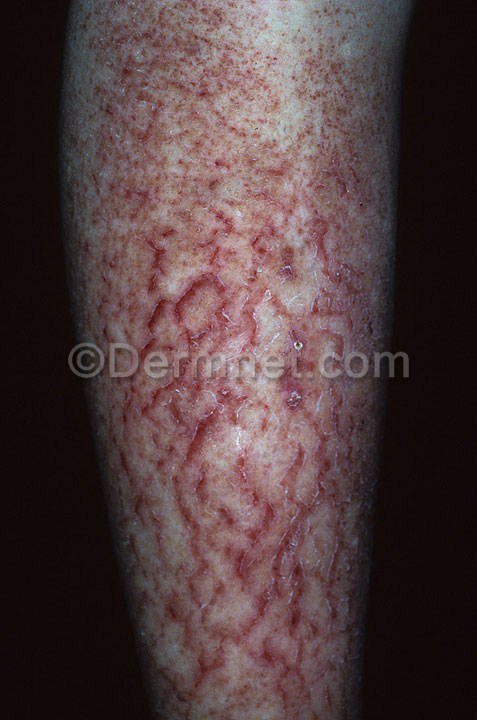
Disease: Eczema Photos